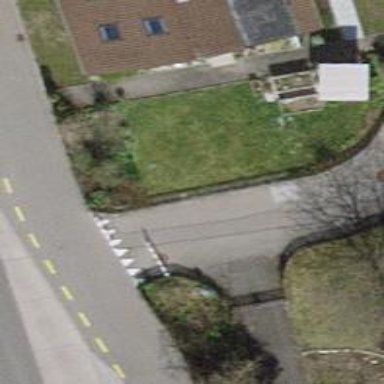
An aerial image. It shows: Cycle barrier.